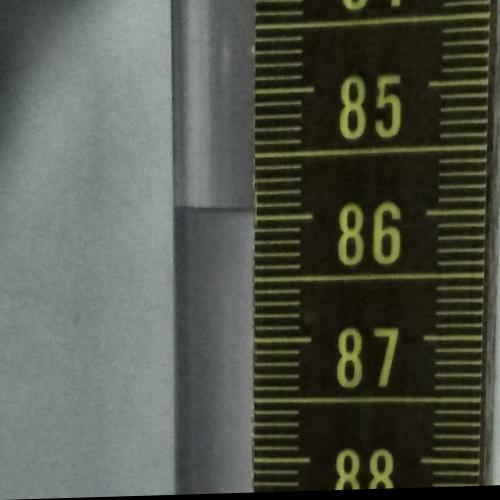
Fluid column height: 85.9 cm